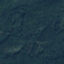
Land use / land cover class: Forest